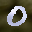
Label: 0